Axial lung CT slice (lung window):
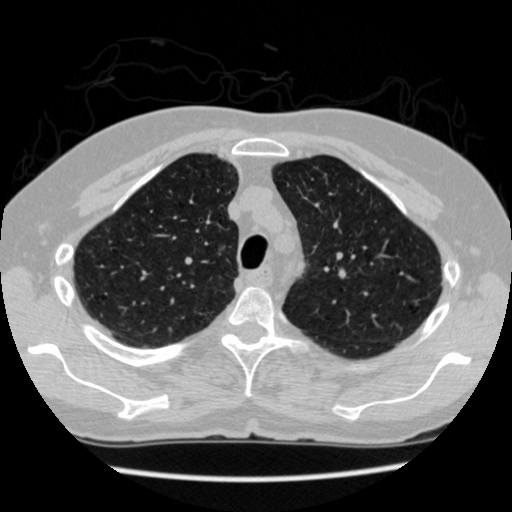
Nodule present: no